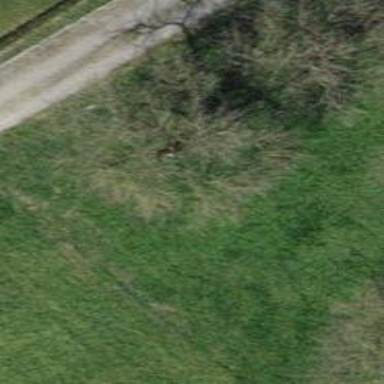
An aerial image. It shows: Single tag "natural: tree."